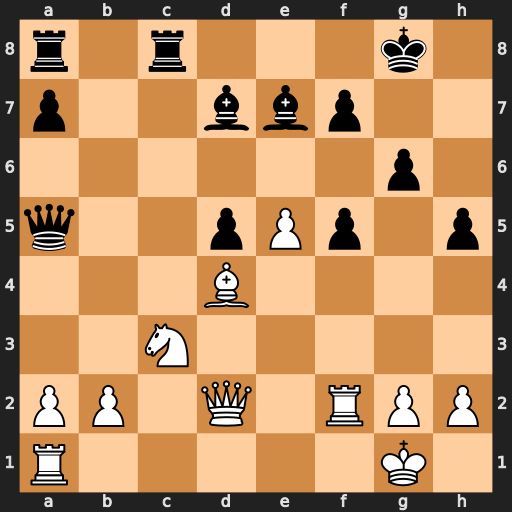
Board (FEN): r1r3k1/p2bbp2/6p1/q2pPp1p/3B4/2N5/PP1Q1RPP/R5K1
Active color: w
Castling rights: -
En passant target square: -
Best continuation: e6 Rc4 exd7